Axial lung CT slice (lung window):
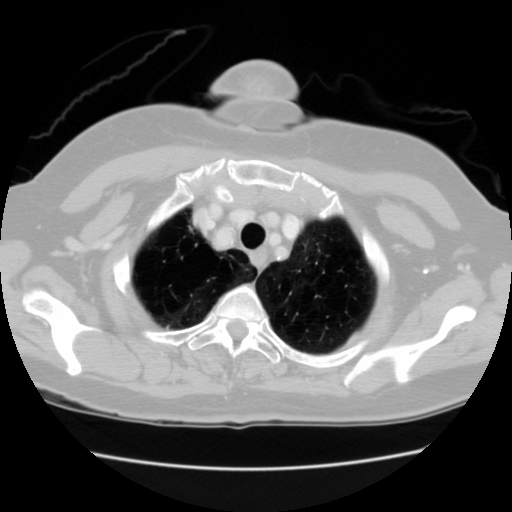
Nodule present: no